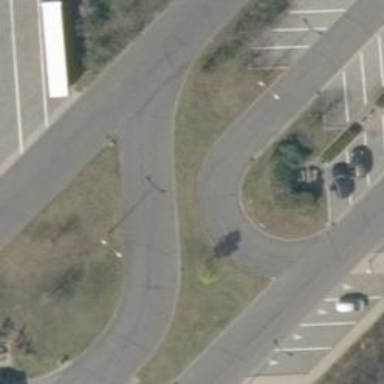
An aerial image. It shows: Asphalt parking aisle road for service vehicles.